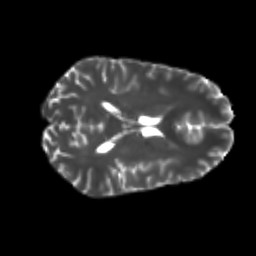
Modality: T2w
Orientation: axial
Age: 24
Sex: male
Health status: healthy
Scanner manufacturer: philips
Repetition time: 7.388 s
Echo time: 0.08599 s